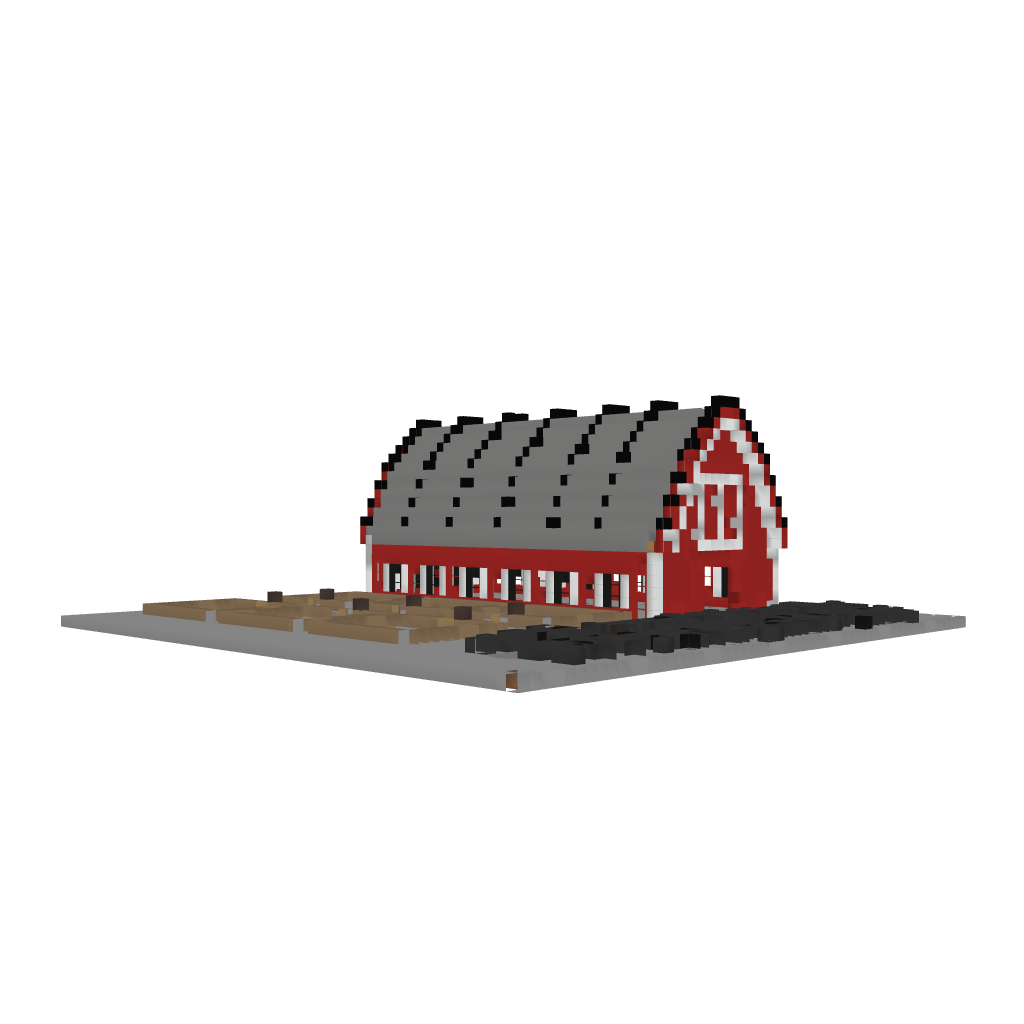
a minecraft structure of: Animal Barn